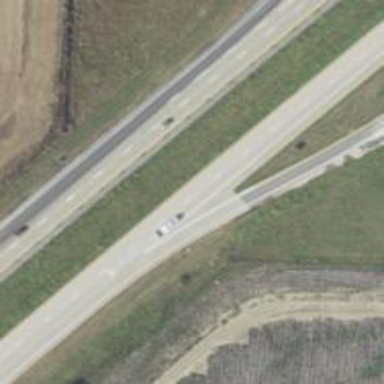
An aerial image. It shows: Motorway junction.